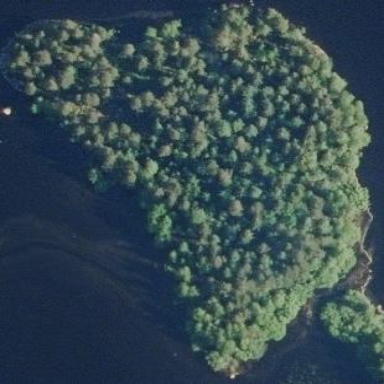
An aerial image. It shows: Image showing island.